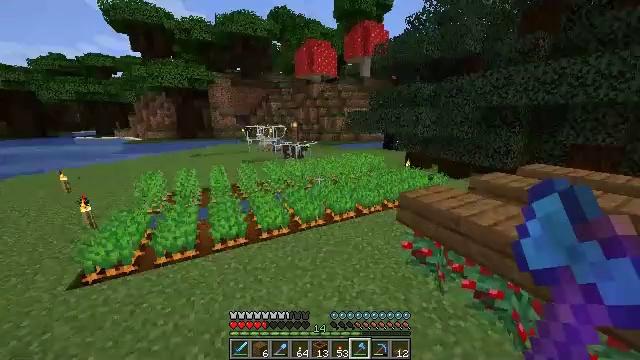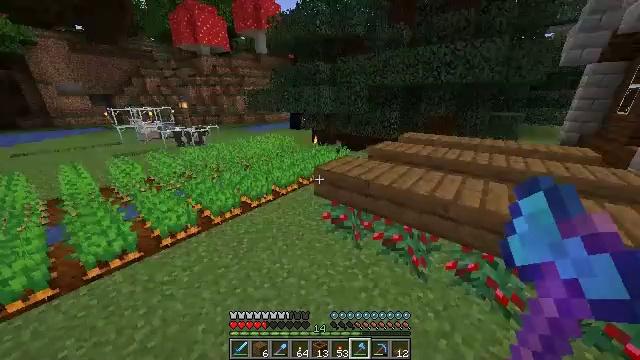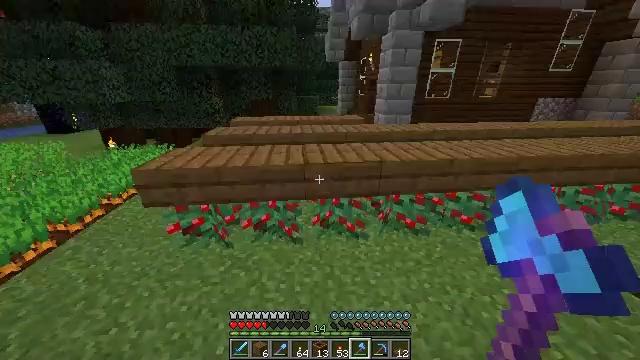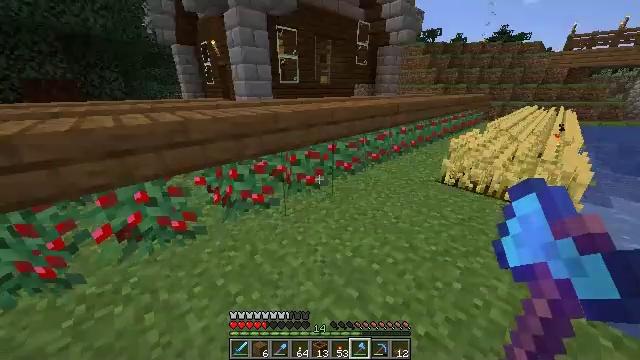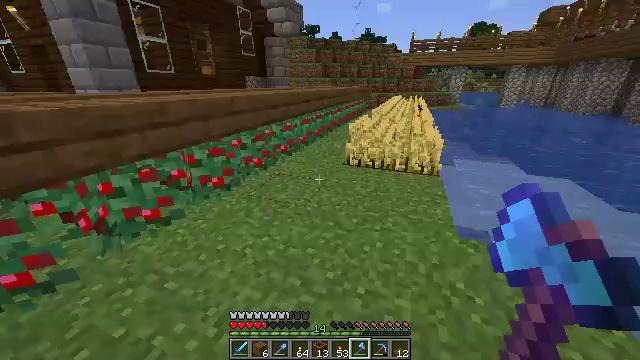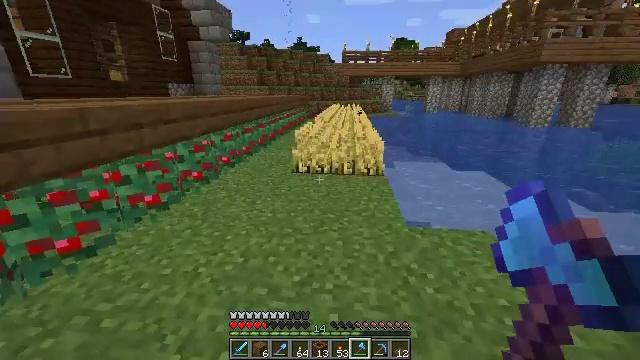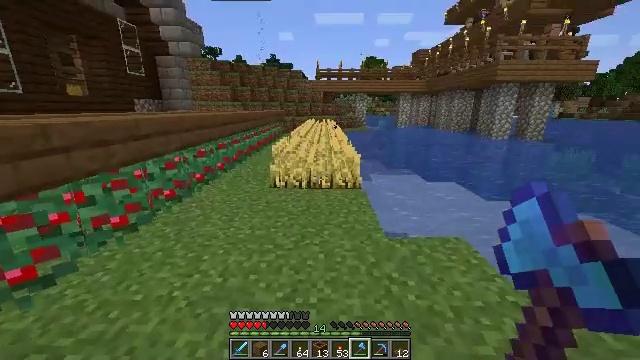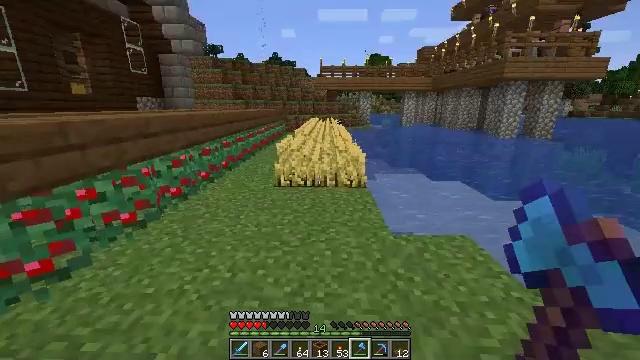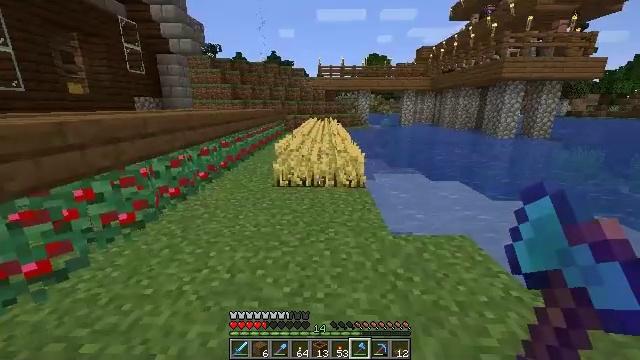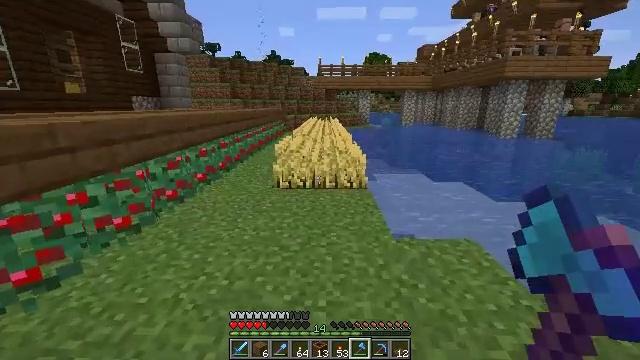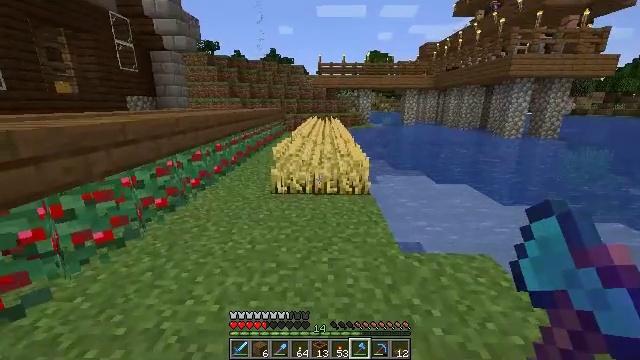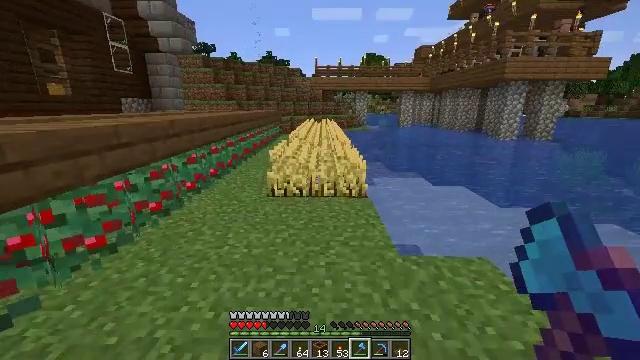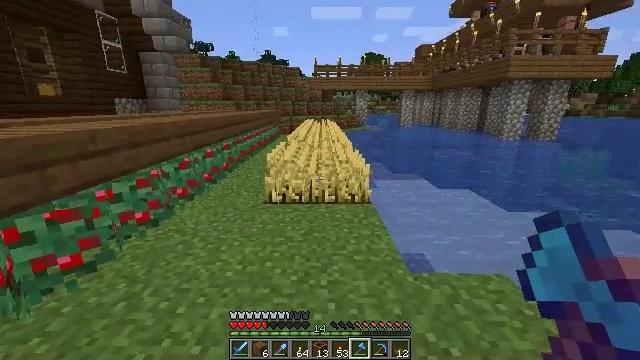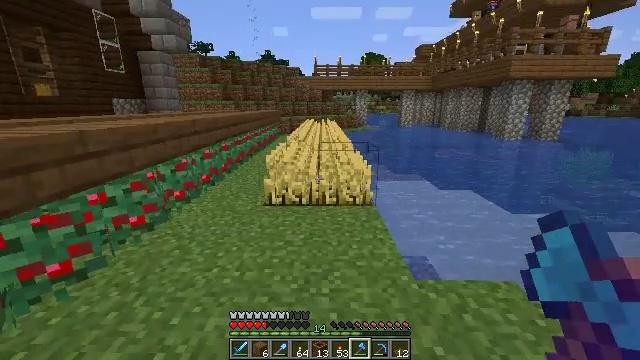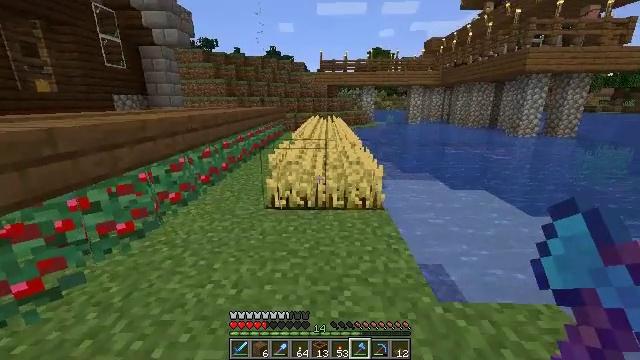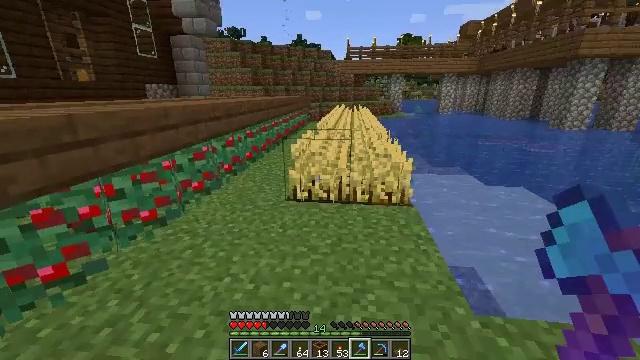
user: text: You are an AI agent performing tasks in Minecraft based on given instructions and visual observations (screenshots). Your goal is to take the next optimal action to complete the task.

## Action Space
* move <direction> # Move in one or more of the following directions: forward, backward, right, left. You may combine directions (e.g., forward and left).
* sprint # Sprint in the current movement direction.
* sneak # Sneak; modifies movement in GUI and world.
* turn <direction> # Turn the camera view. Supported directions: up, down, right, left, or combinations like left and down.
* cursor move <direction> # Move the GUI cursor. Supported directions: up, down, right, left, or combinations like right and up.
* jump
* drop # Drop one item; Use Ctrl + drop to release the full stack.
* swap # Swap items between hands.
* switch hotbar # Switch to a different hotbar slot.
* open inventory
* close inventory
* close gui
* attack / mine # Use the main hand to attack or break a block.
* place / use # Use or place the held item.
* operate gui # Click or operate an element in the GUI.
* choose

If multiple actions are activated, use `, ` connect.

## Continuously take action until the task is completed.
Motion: motion action
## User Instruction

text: Gather wheat by left-clicking on it.
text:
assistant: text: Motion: move forward, turn right and down, jump
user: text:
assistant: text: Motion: move forward, turn right and down, jump
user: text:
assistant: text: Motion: turn right
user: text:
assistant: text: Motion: turn right
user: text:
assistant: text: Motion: turn right and up
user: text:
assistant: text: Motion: turn right and up
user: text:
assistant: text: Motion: no_op
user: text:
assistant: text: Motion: move forward
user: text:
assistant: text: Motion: move forward
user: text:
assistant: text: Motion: move forward
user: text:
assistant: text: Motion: move forward
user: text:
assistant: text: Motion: move forward
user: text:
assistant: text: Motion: move forward
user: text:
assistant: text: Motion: move forward, turn left
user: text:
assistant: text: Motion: move forward, turn left and down
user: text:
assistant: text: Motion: move forward, turn left and down
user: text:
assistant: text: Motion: no_op
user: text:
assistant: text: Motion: no_op
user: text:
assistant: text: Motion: move left, turn right
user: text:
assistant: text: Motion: move forward and move left, turn right
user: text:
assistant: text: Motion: move forward and move left, turn right
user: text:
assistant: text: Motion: move forward and move left, turn right
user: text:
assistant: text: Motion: turn right
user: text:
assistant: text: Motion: no_op
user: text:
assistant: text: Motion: no_op
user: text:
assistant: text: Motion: no_op
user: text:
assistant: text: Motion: no_op
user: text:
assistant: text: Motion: no_op
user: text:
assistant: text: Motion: no_op
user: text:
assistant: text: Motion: no_op